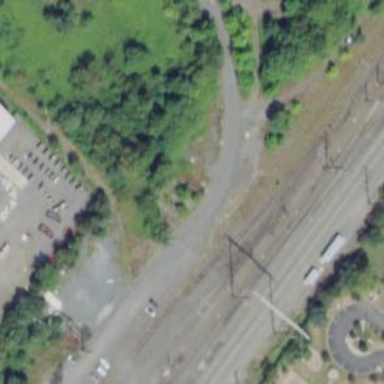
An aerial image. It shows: Disused railway yard.